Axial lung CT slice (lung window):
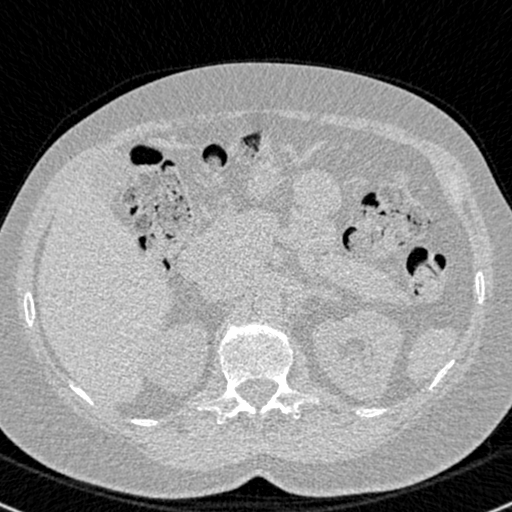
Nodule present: no